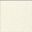
Piece: xx